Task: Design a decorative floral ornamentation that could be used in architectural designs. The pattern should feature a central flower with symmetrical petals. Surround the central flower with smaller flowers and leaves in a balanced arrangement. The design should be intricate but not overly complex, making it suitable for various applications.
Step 373:
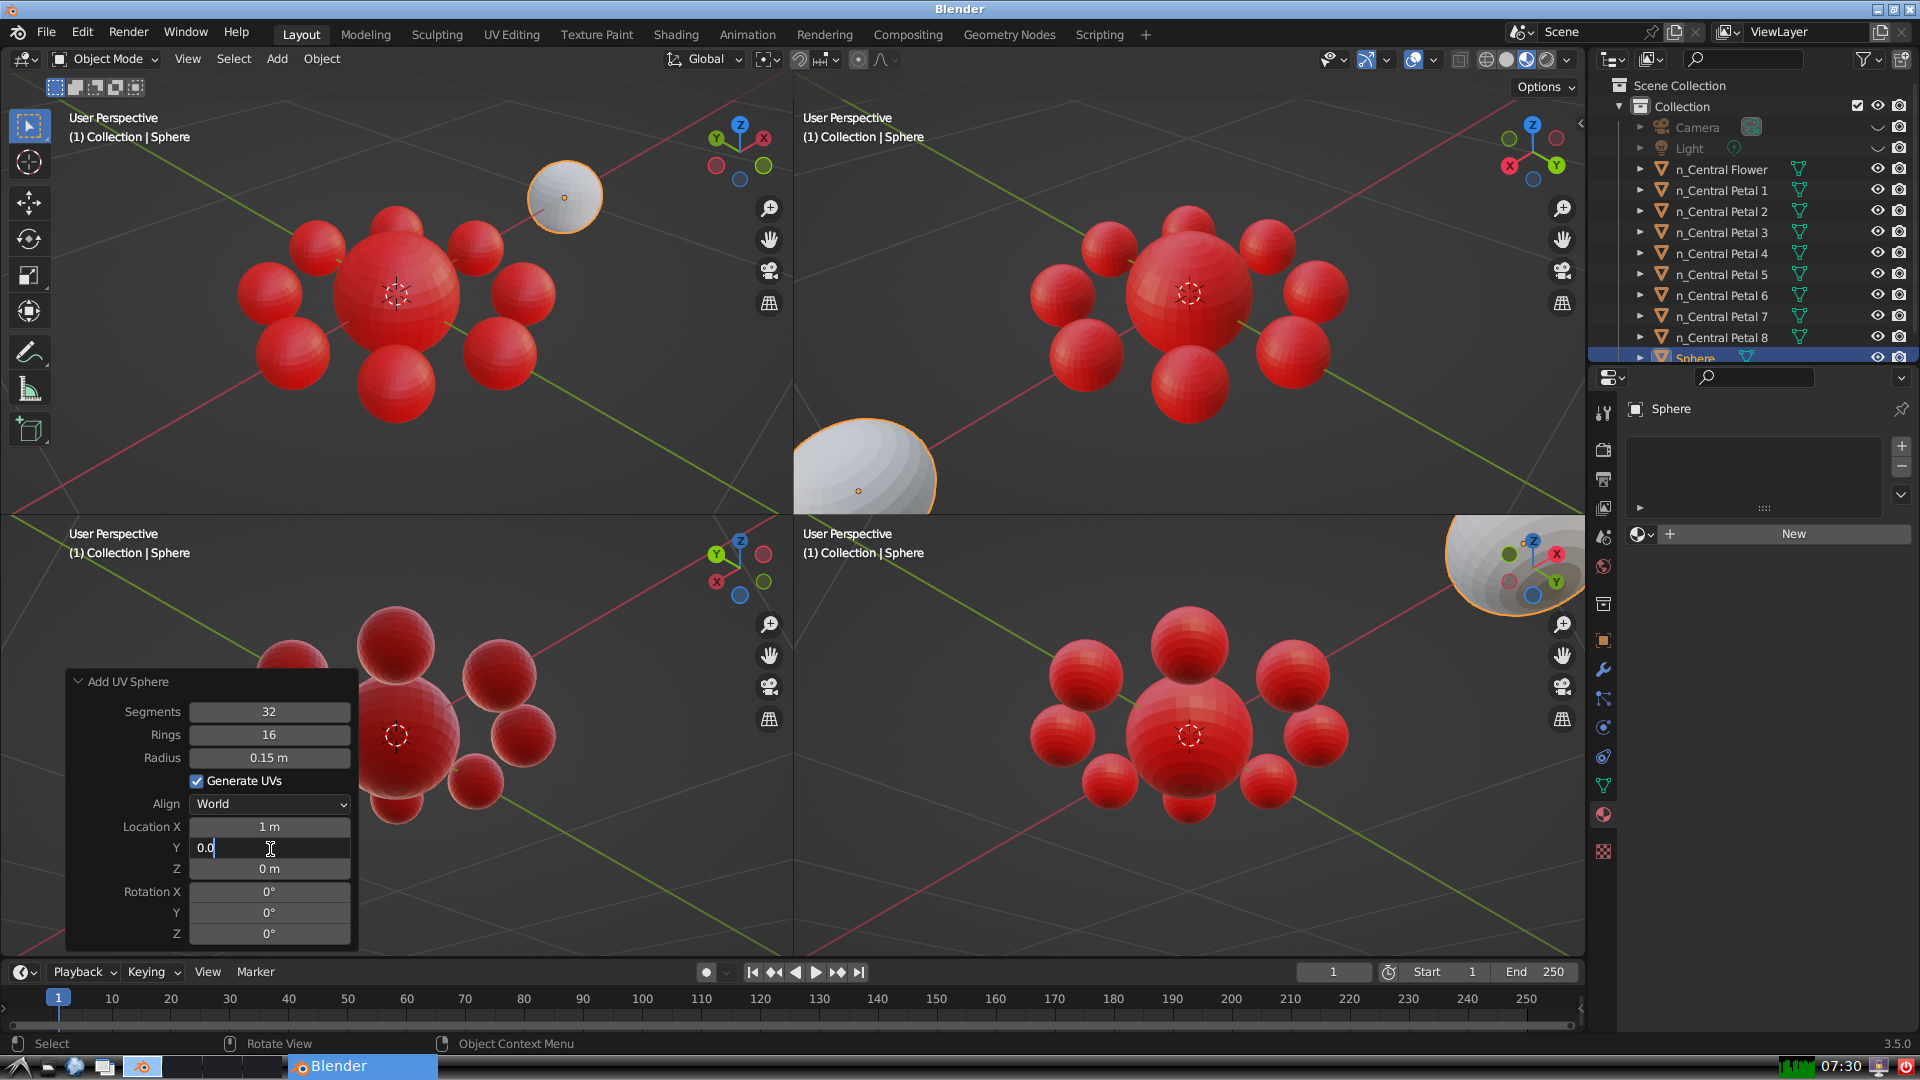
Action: {"key_press": ['Return']}